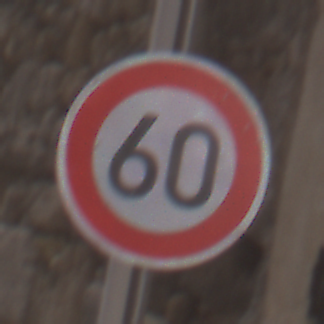
Verkehrszeichen: Geschwindigkeit60
Umgebung: Outdoor, Urban
Tageszeit: Midday
Wetter: PartlyCloudy
Licht: Natural
Jahreszeit: NotSpecified
Kontrast: MediumContrast